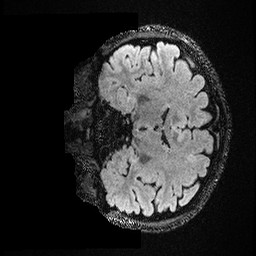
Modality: FLAIR
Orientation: coronal
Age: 31
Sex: male
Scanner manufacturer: ge
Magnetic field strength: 3 T
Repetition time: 4.802 s
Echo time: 0.1162 s